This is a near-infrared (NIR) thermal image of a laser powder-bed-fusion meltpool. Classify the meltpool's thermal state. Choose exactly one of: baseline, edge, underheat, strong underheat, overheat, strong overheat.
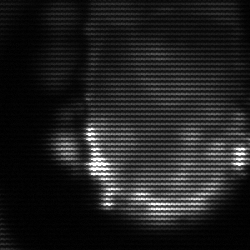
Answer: baseline